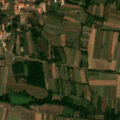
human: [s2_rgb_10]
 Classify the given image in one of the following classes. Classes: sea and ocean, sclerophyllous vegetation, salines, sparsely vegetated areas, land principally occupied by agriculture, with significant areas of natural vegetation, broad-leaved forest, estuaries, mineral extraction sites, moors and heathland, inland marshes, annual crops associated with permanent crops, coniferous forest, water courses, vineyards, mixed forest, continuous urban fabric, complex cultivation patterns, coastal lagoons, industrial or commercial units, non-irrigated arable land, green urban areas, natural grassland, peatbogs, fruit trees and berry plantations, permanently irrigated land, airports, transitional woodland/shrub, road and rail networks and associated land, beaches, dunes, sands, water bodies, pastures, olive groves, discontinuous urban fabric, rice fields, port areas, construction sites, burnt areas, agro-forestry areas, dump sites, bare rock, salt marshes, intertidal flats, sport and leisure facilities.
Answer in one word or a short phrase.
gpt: discontinuous urban fabric, non-irrigated arable land, land principally occupied by agriculture, with significant areas of natural vegetation